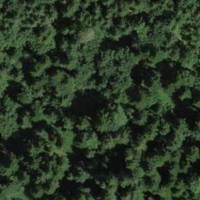
EUNIS habitat code: 43
Species observed at this site:
Tussilago farfara